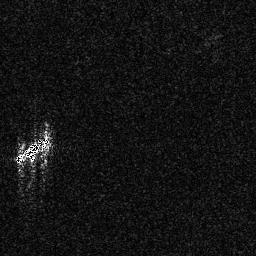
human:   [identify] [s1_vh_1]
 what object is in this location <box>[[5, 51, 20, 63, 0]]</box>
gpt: <ref>1 medium ship at the left</ref>